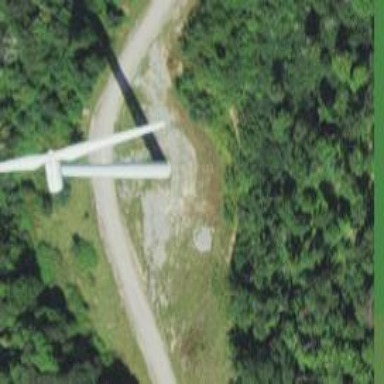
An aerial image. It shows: Wind generator powered by wind. The generator type is horizontal axis and it uses wind turbines.